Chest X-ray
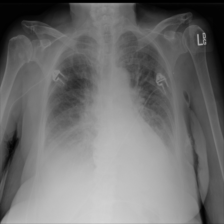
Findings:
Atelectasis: negative
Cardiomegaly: negative
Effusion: positive
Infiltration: positive
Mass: negative
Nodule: negative
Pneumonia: negative
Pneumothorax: negative
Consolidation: negative
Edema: negative
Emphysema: negative
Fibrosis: negative
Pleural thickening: negative
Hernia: negative